Here is the time-frequency representation (spectrogram) of a rolling-element bearing's vibration measurement. Based on the visible evidence, which condition applies: normal, inner_race, outer_race, ball?
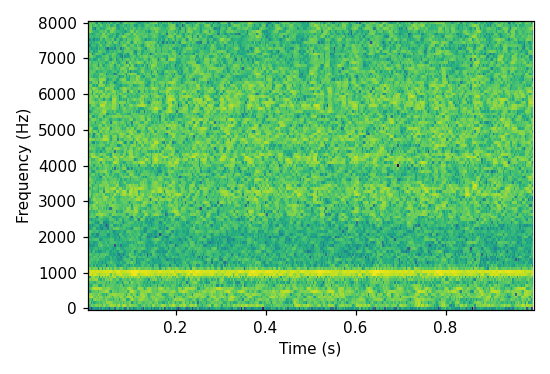
Answer: normal